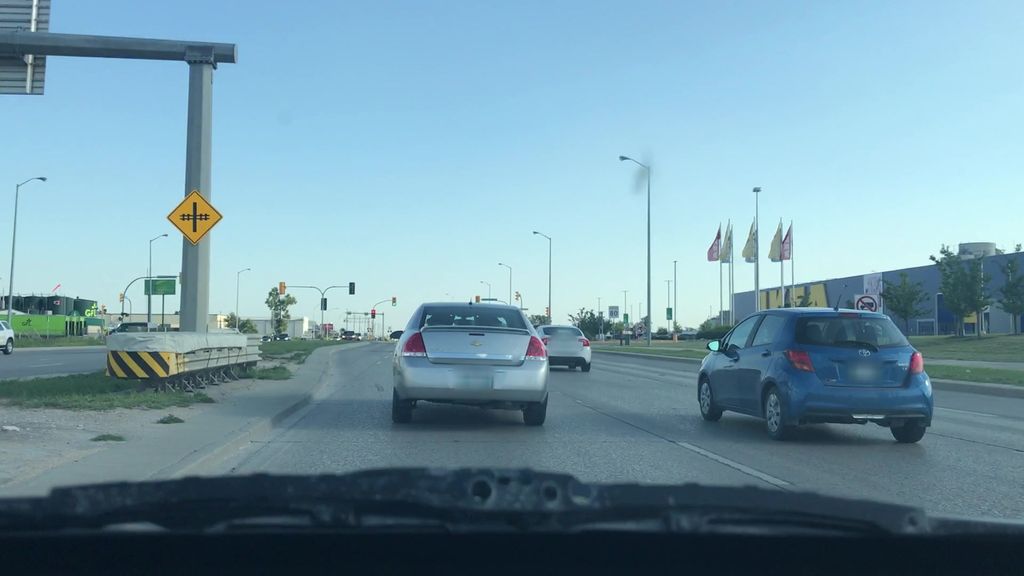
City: winnipeg